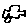
Label: car